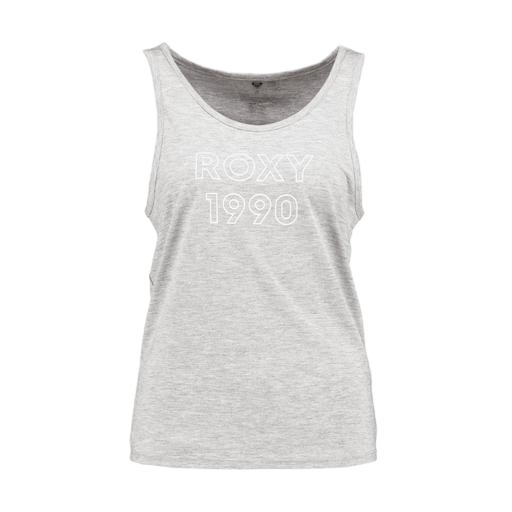
logo tank, wordy tank top, branded tank-top, white background